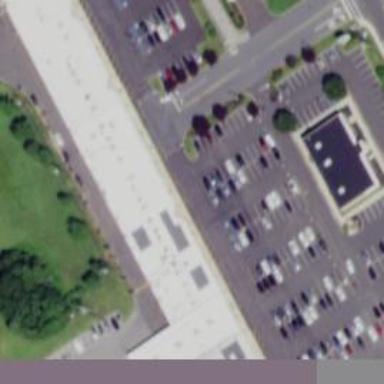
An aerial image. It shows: Fitness center located in leisure land.